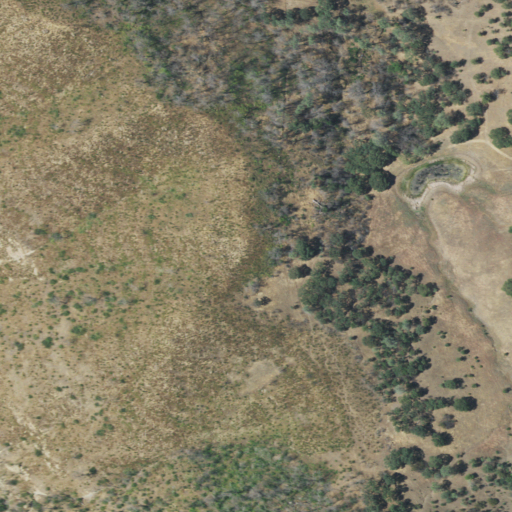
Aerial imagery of cliff(s) in California named Jackson Bluffs containing shrub and grassland